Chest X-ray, PA view. Patient: 51 years old, sex M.
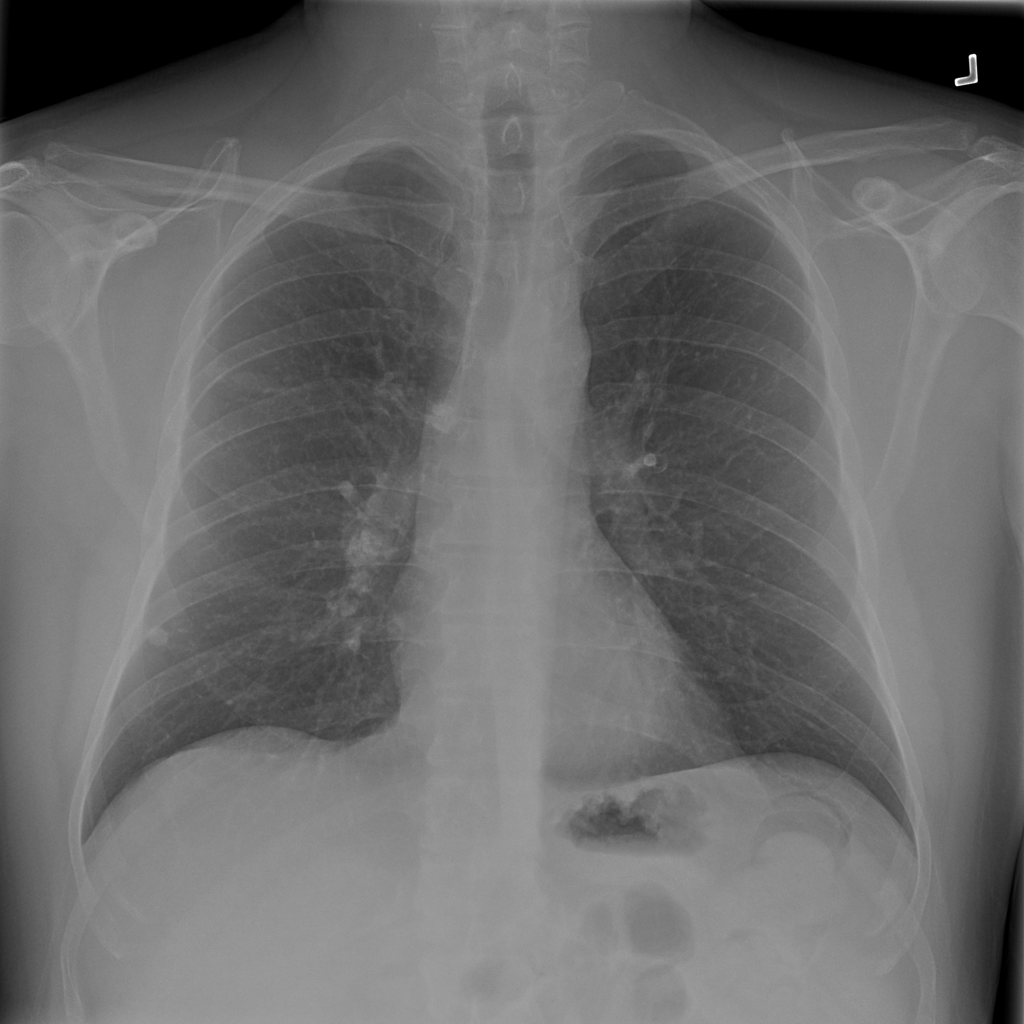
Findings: No Finding